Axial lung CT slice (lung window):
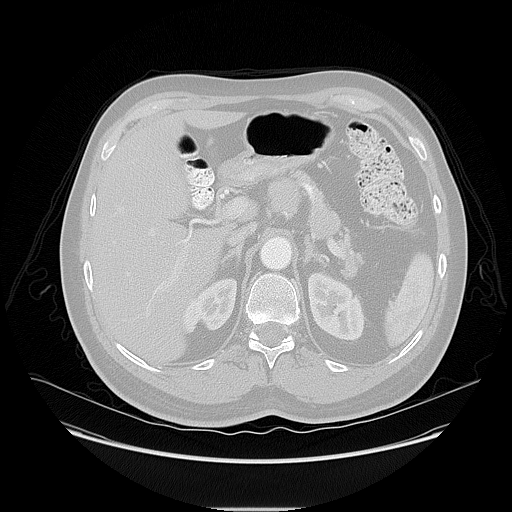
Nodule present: no